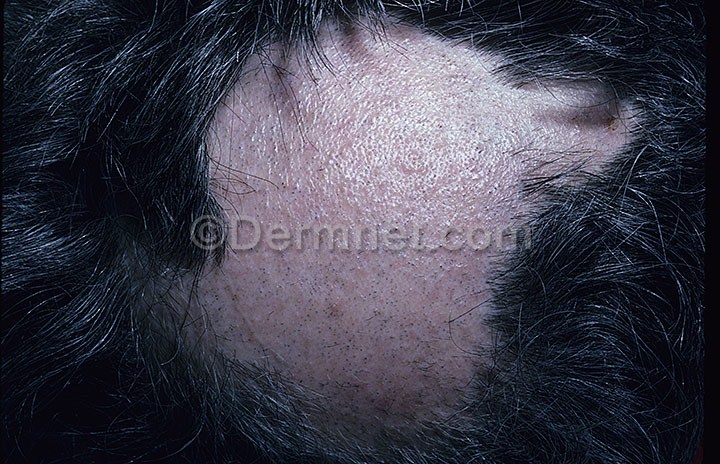
Disease: Hair Loss Photos Alopecia and other Hair Diseases